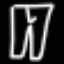
Label: pants